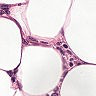
Metastatic tissue present: no